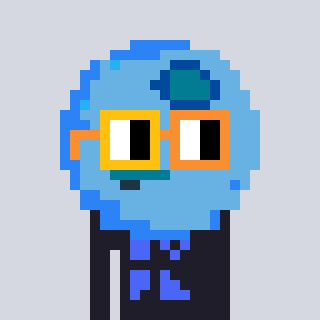
a pixel art character with square yellow and orange glasses, a blueberry-shaped head and a grayscale-colored body on a cool background